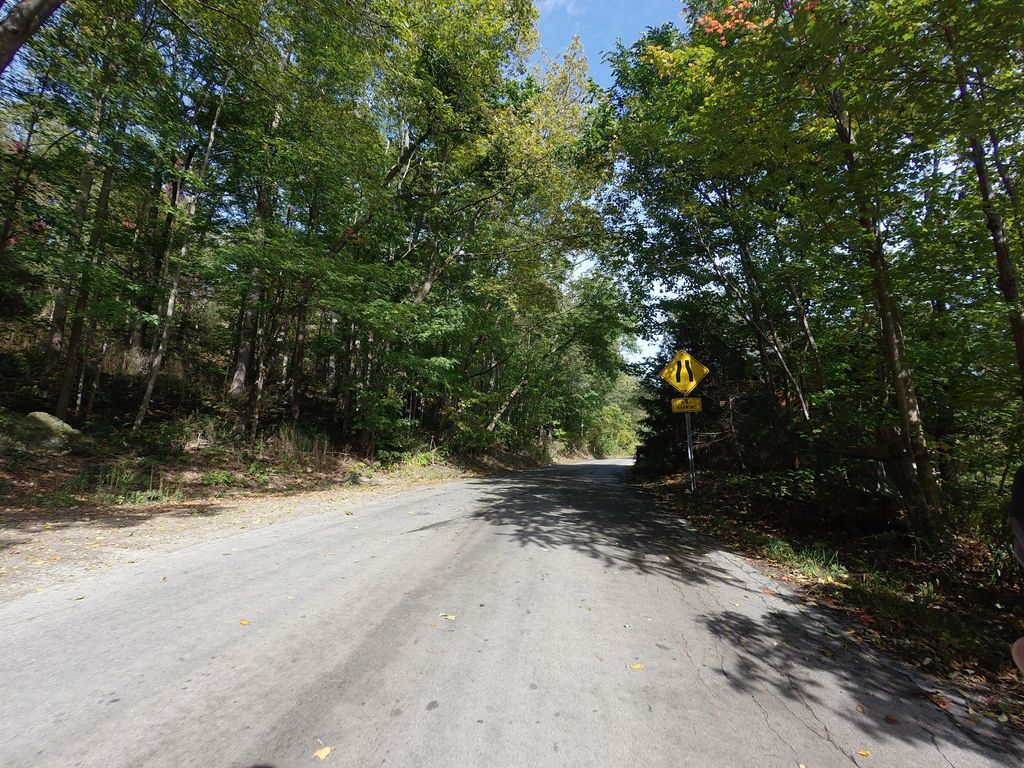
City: hamilton